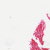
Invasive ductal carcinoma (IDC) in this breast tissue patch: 0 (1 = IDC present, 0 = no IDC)